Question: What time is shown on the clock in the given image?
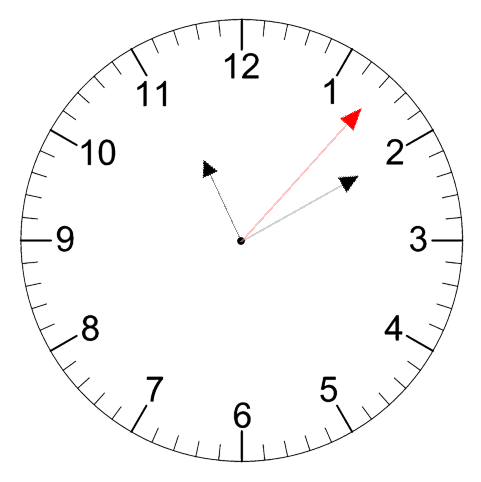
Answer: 11:10:07